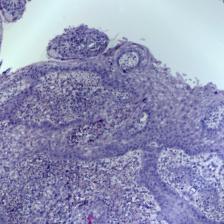
Diagnosis: OSCC